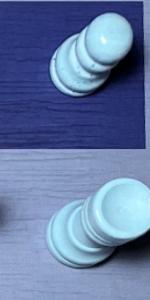
Label: Rook_White